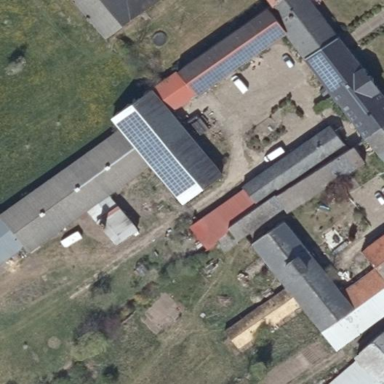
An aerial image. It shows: Building equipped with solar photovoltaic panel for generating electricity. The small installation is solar power generator.